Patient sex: F
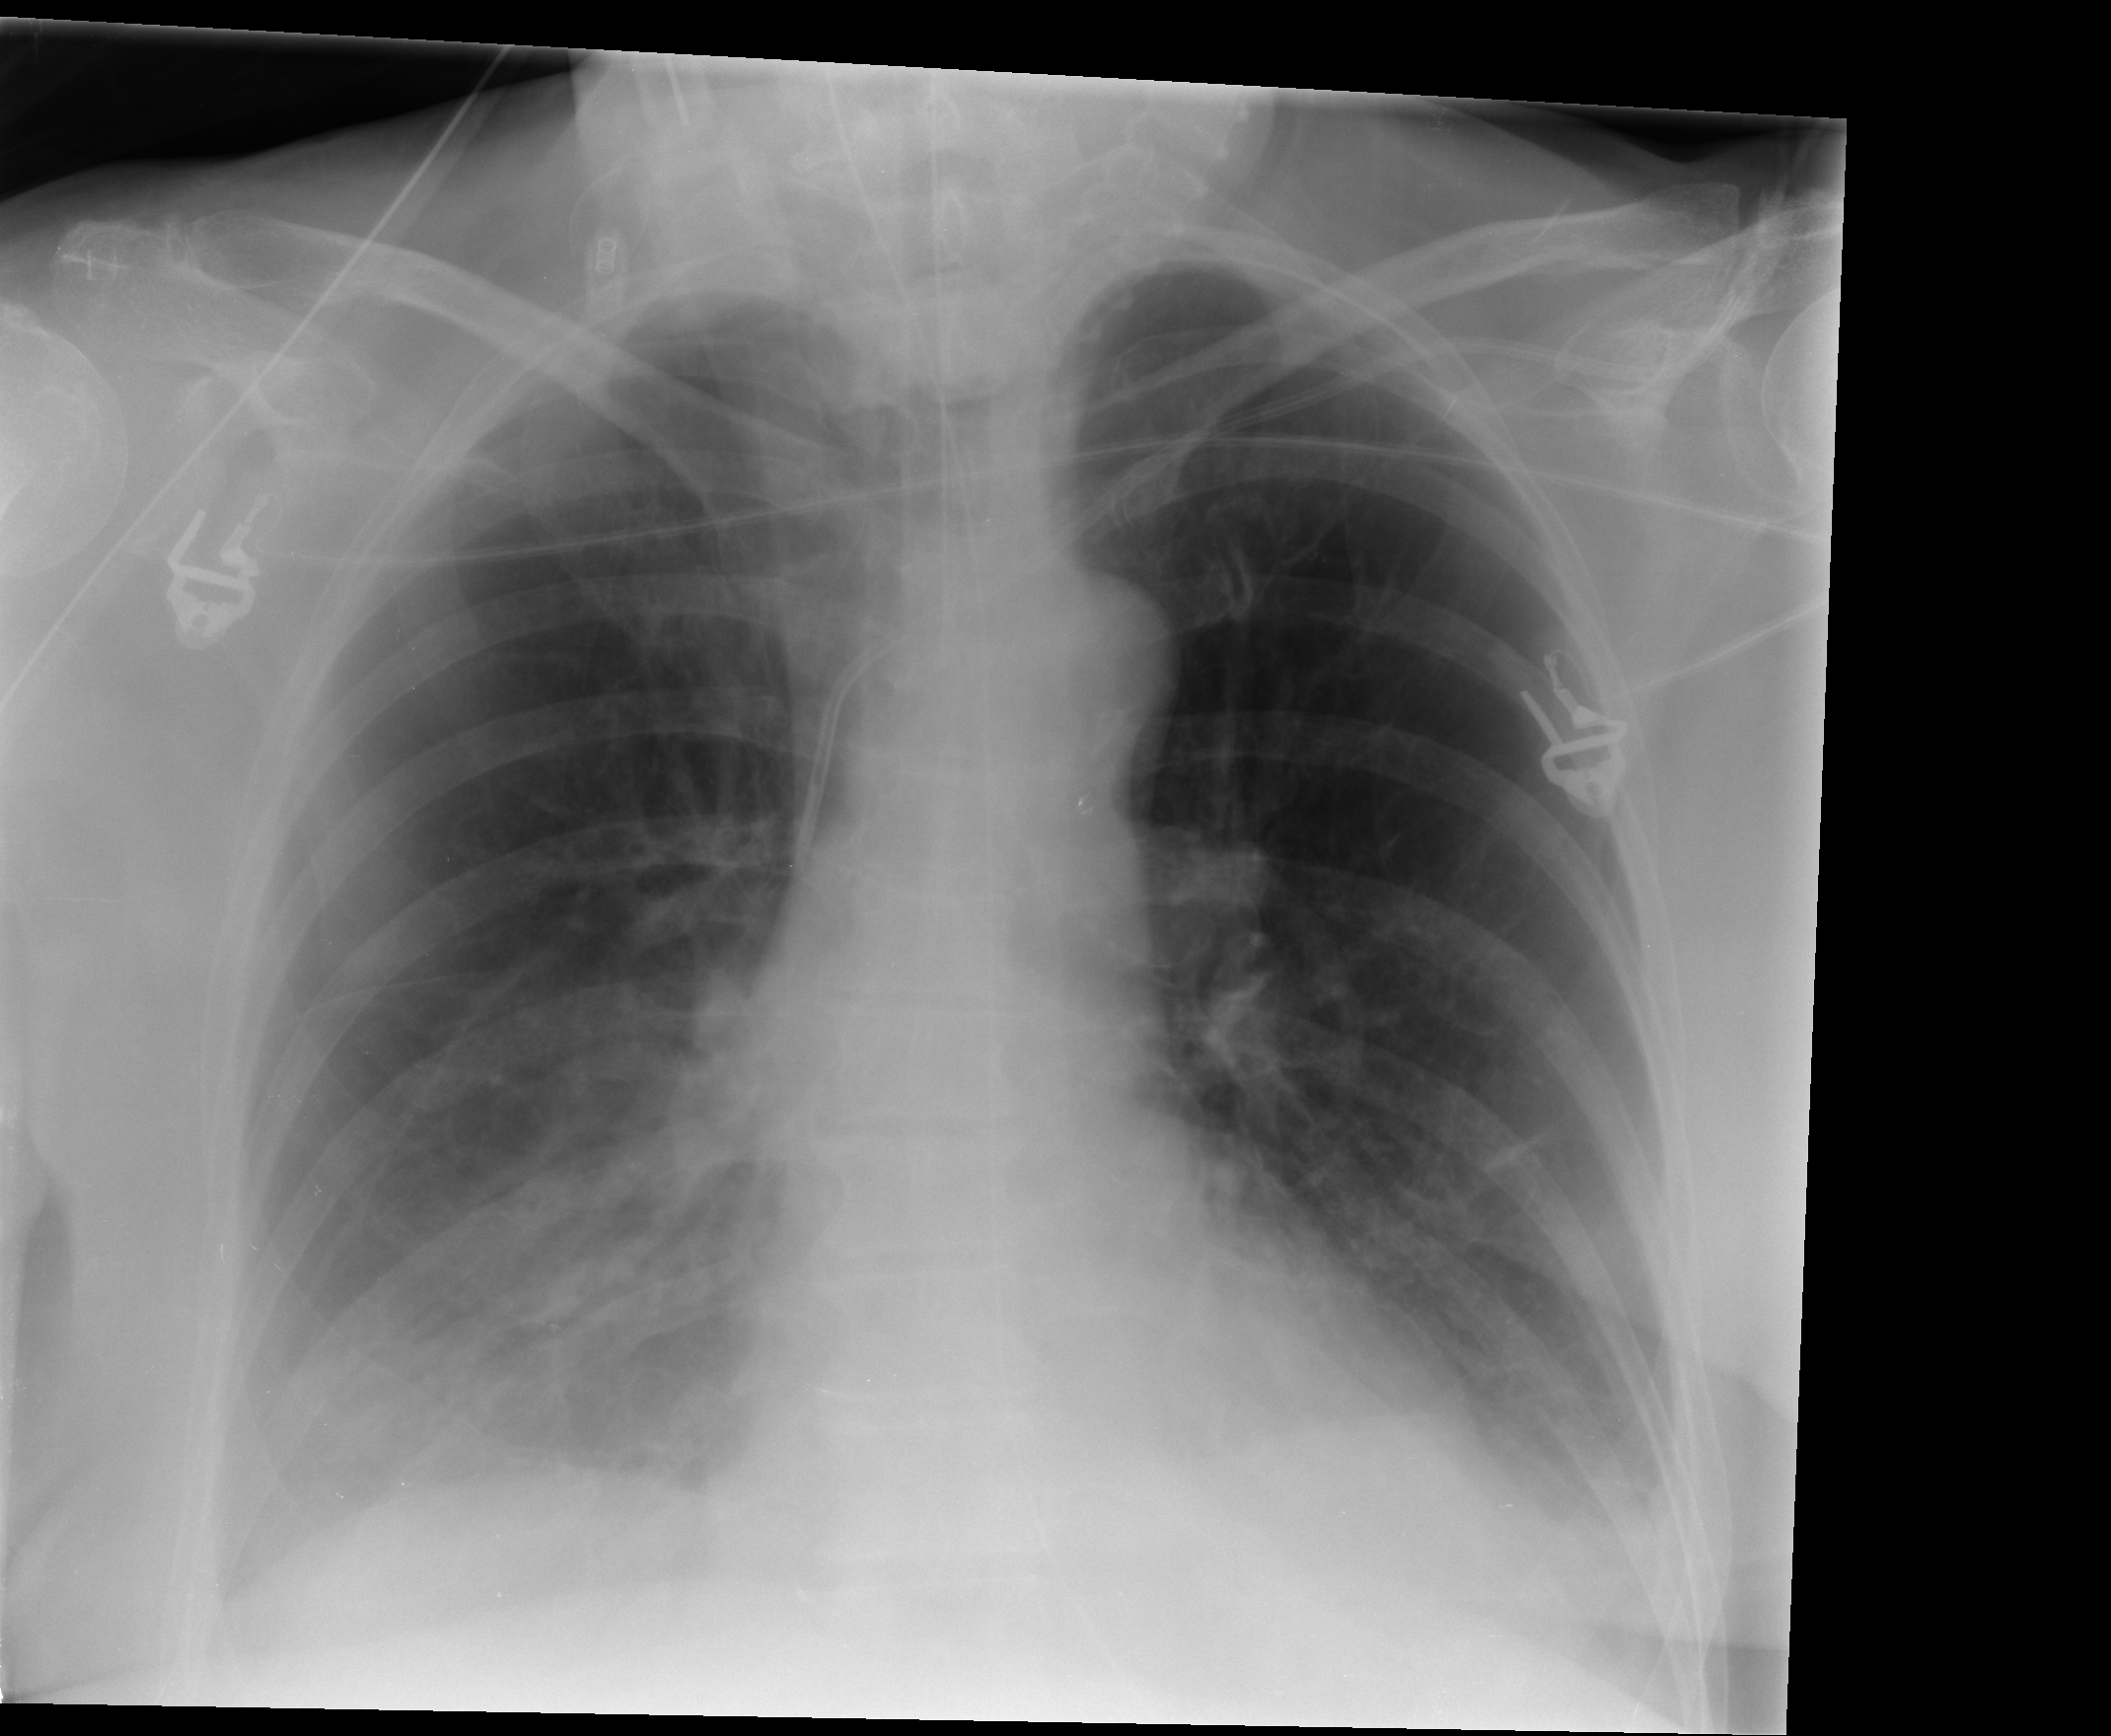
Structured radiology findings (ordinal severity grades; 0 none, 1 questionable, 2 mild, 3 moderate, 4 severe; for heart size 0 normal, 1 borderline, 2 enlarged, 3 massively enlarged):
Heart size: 0
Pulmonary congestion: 0
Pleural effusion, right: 2
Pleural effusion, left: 2
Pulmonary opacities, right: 1
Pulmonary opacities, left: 0
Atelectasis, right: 2
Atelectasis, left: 2